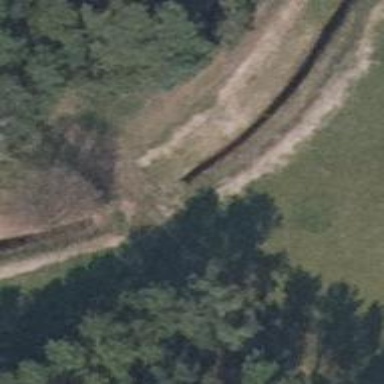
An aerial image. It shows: Culvert tunnel.